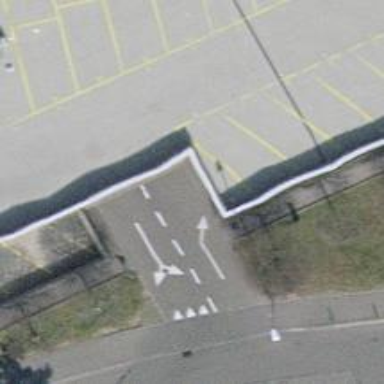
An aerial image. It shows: Parking entrance.